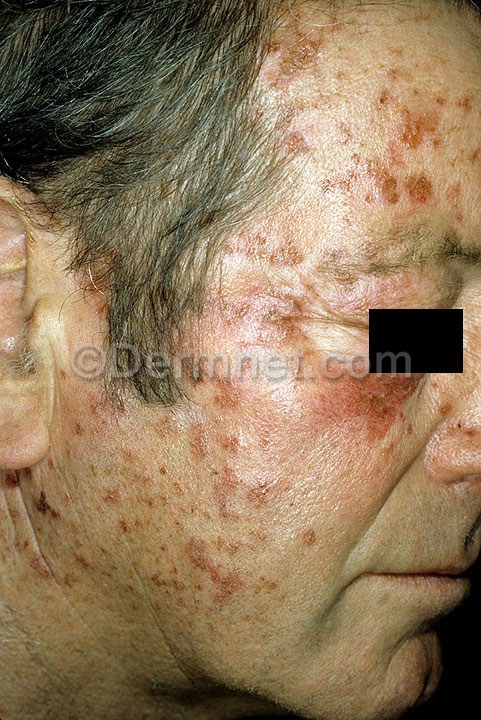
Disease: Actinic Keratosis Basal Cell Carcinoma and other Malignant Lesions